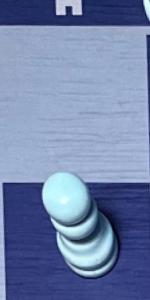
Label: Pawn_White